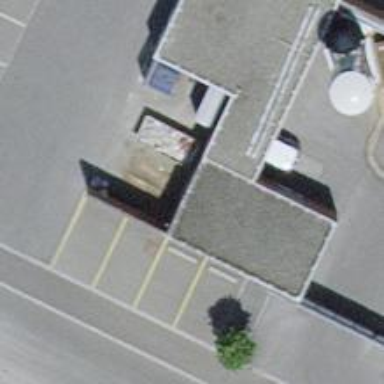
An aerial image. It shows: Recycling centre providing amenities for recycling.